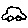
Label: car